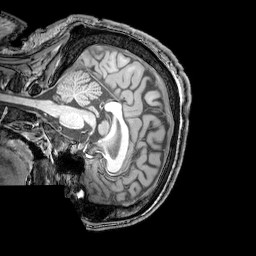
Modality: T1w
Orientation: sagittal
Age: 26
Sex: male
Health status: healthy
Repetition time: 0.081 s
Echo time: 0.037 s